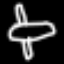
Label: airplane